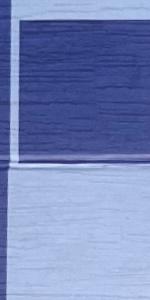
Label: Empty